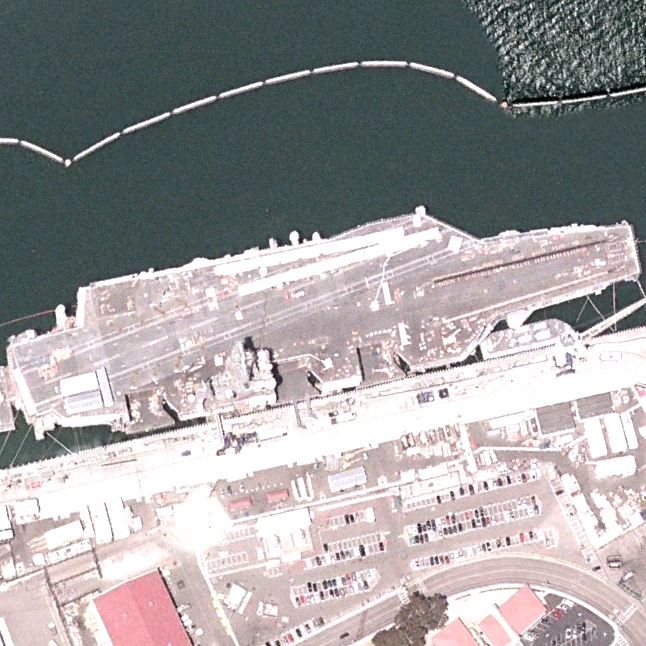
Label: aircraft_carrier